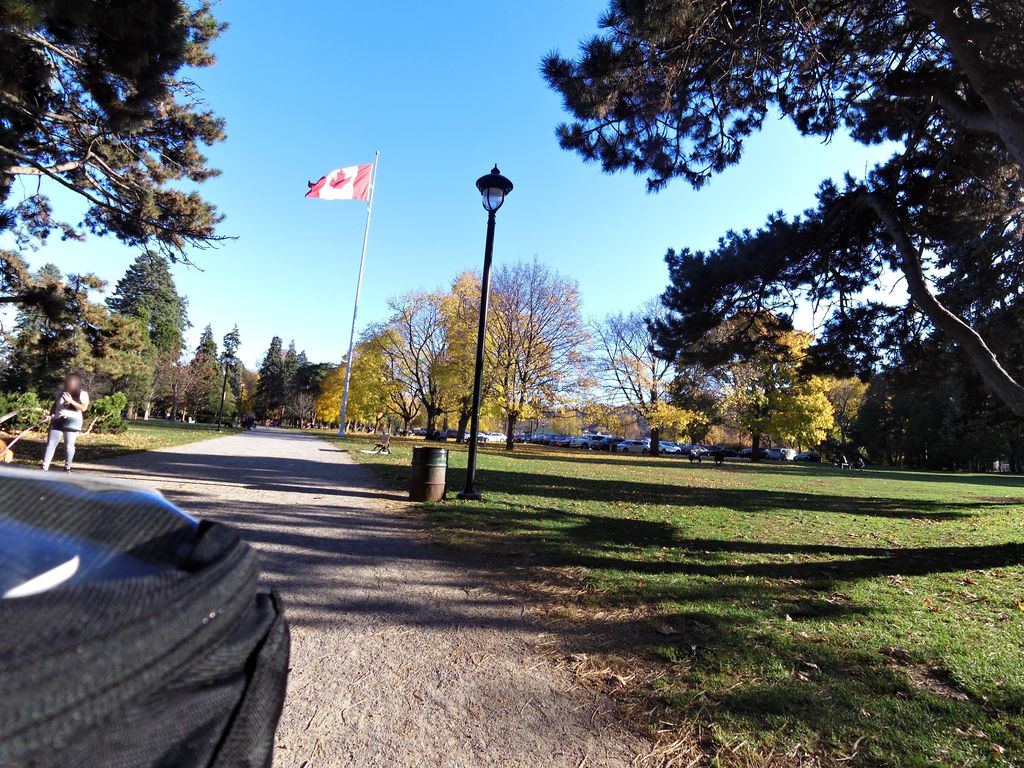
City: hamilton